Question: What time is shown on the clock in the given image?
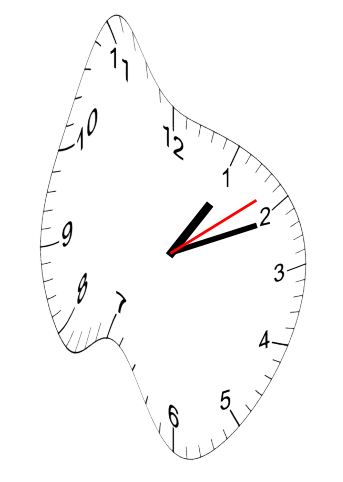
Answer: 01:11:09